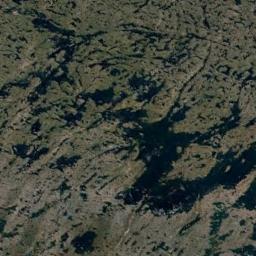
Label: wetland